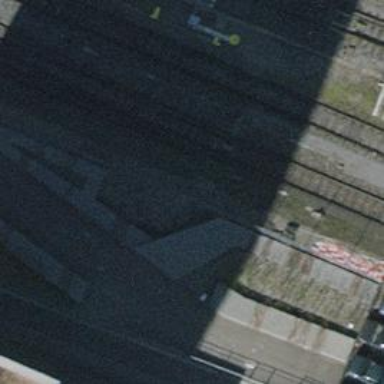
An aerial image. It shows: Railway yard with one track.